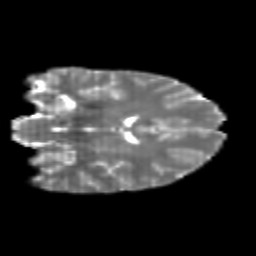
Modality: T2w
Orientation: coronal
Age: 20
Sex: female
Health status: healthy
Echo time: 0.074 s